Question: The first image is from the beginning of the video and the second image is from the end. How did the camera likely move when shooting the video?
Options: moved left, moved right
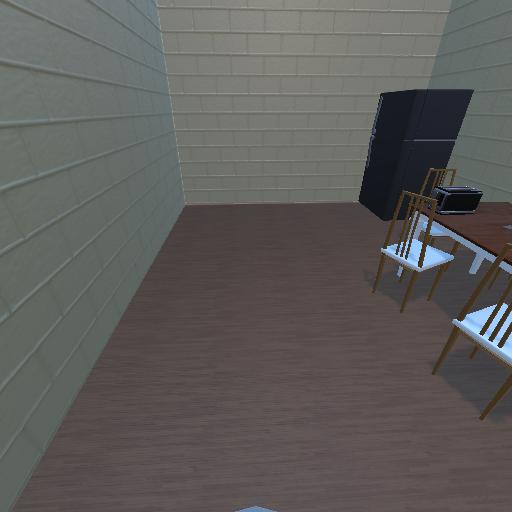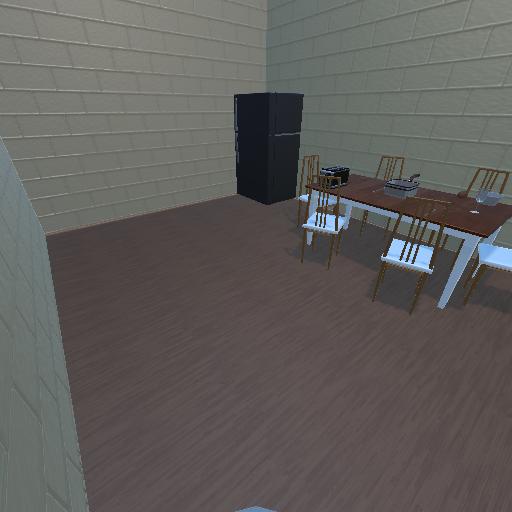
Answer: moved left